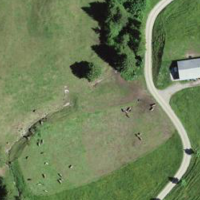
EUNIS habitat code: 24
Species observed at this site:
Gymnadenia conopsea